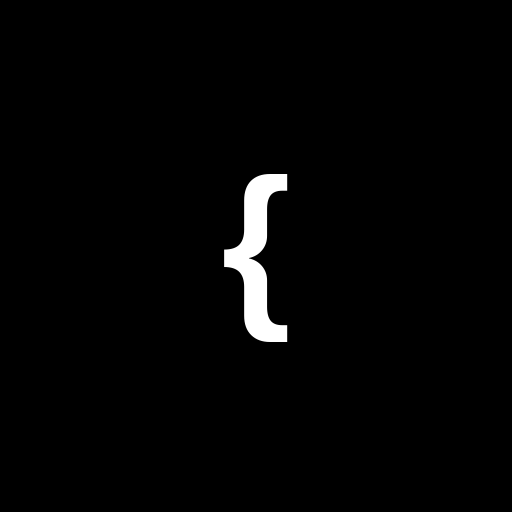
Character: {
Unicode: U+007B (LEFT CURLY BRACKET)